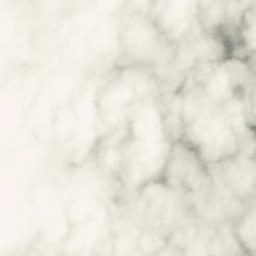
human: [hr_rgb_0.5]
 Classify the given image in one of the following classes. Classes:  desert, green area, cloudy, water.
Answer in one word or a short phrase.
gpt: cloudy